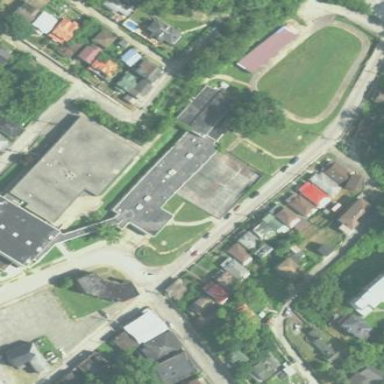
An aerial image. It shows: School.